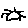
Label: sun